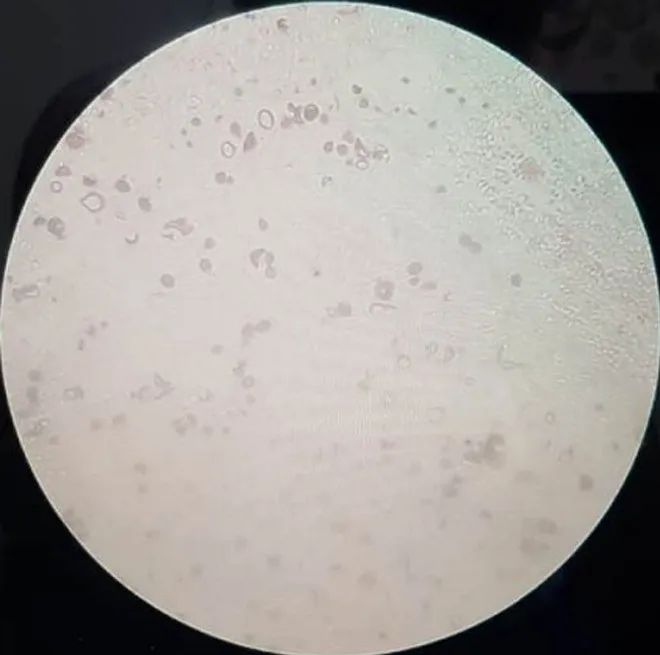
microbiology result.
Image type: pathology (gram)